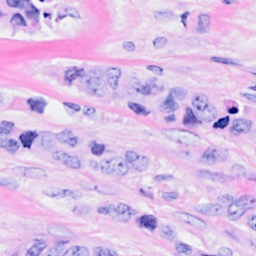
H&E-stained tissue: Breast